Question: Calculate the area of the circumscribed rectangle of each polygon according to its color, and then find the sum of the areas of these circumscribed rectangle. The final result only retains the sum of the areas and retains the integer.
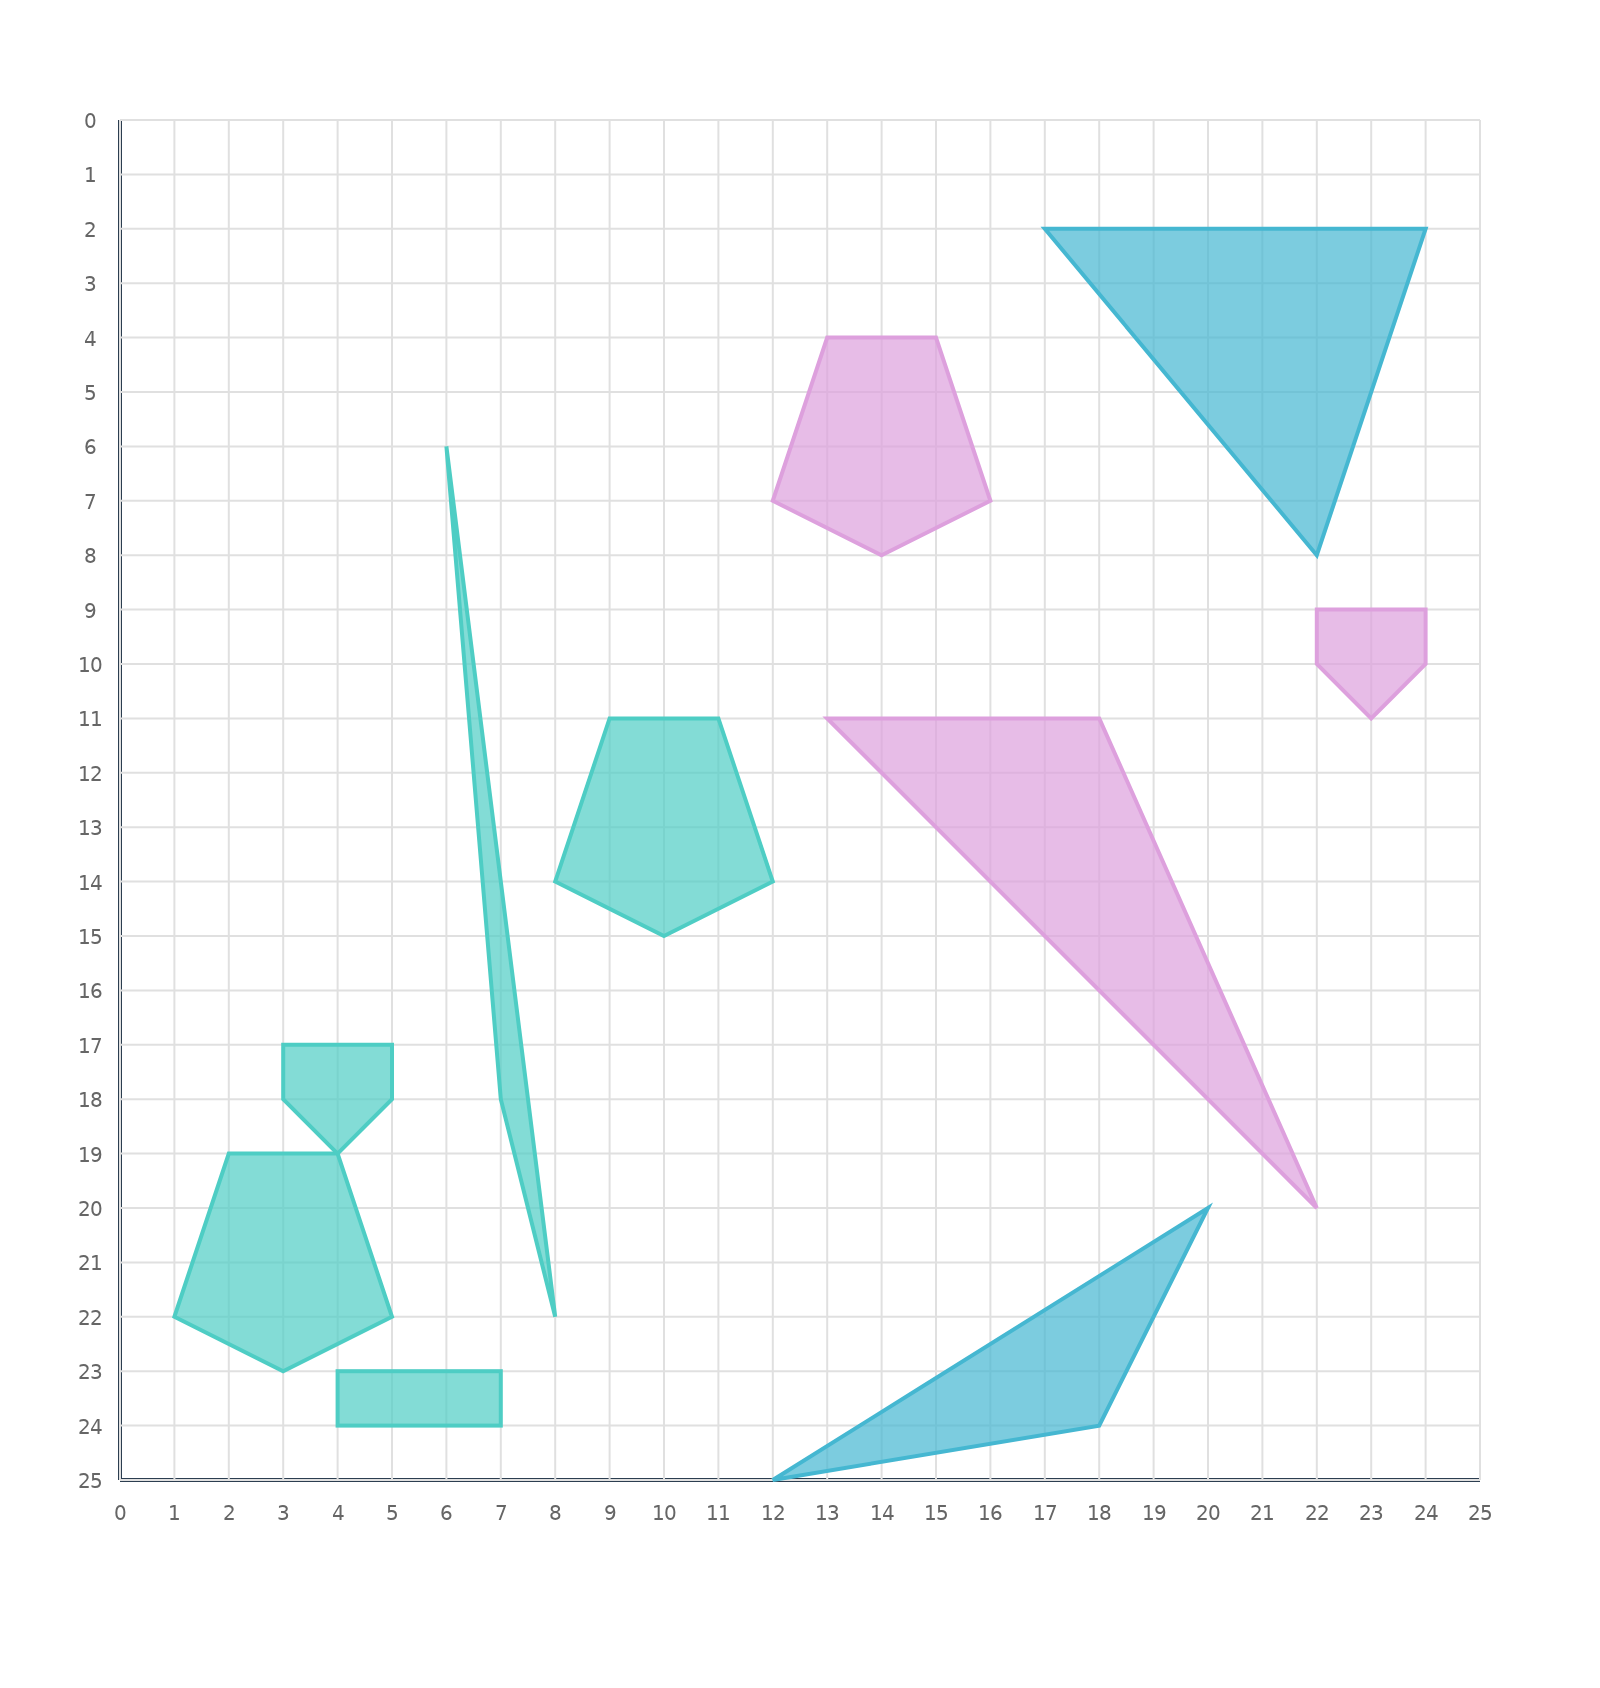
Answer: 666